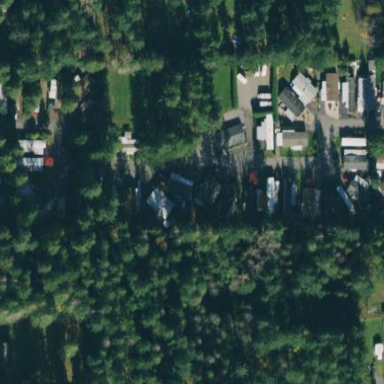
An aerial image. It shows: Residential area with mobile homes.